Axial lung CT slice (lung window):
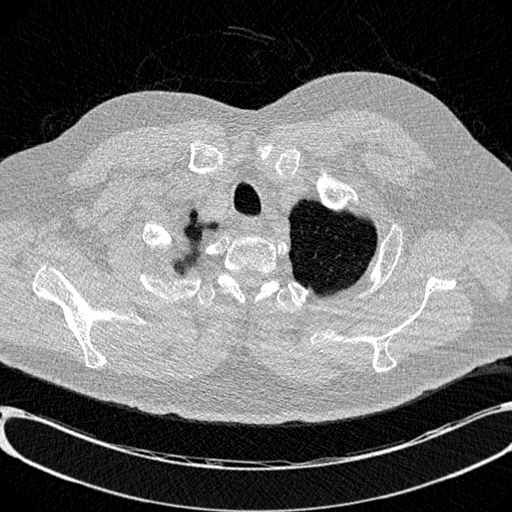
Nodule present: no